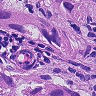
Metastatic tissue present: yes